Question: So, I've got a 'RecyclerView' with some textviews on the cards. One of these can turn red&bold, based on some parameters, using 'holder.DeviceTV.setTextColor(Color.RED);' & 'holder.DeviceTV.setTypeface(null, Typeface.BOLD);' This works perfectly fine, as you can see in the image below, above the black bar.
Later, I remove all the cards with the red&bold textview, and notify the adapter. This results in what you see below the black bar in the image, which should NOT be the case. I'm guessing this is because (duh) this is a 'RecyclerView', so the parameters I set on it before, have stayed around. I don't know why it chooses to use the cards with the red&bold text, but it does, every time.
What is the best way to fix this issue?

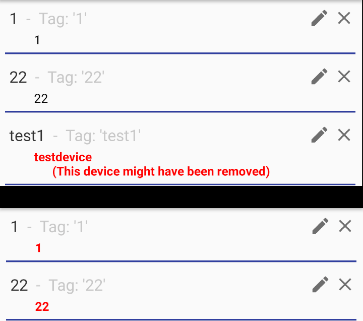
Answer: You would need to call 'holder.DeviceTV.setTextColor(Color.BLACK)' and 'holder.DeviceTV.setTypeface(null);' in the <URL> method to make sure everything is displayed as you want.
There might be a small overhead to that but it's definitely much faster than creating a new View from scratch.